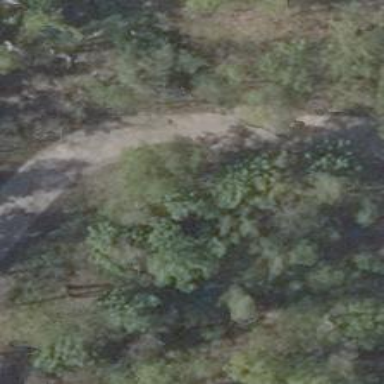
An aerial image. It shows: Paved service road.